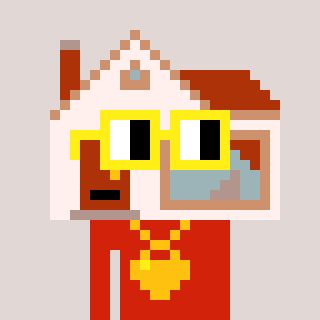
a pixel art character with square yellow glasses, a house-shaped head and a red-colored body on a warm background